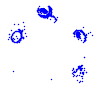
Particle: proton